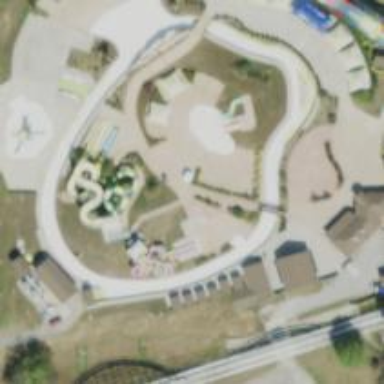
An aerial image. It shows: Water slide attraction.